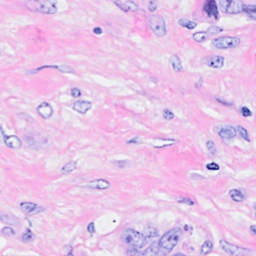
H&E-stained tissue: Breast